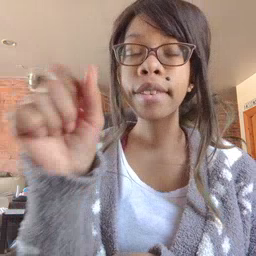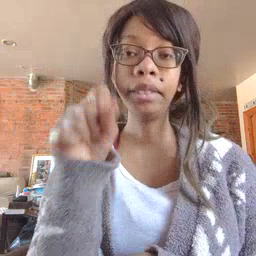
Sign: yes